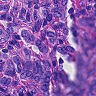
Metastatic tissue present: yes